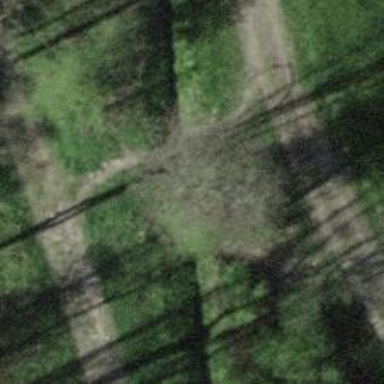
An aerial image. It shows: Path on the ground with bridge.